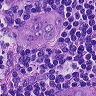
Metastatic tissue present: yes